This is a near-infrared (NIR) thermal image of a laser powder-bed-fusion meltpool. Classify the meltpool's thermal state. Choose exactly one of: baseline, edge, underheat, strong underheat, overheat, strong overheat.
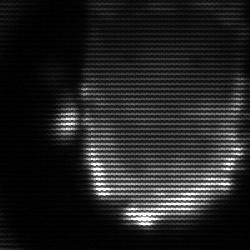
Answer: baseline